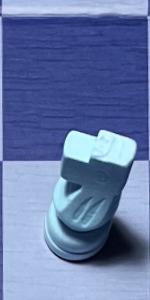
Label: Knight_White